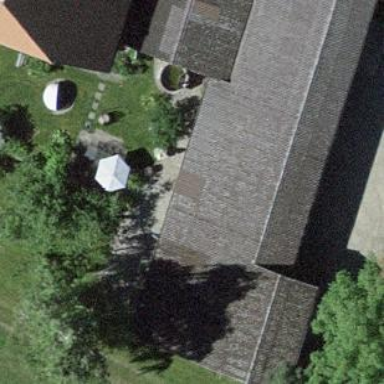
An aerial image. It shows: Rural barn.